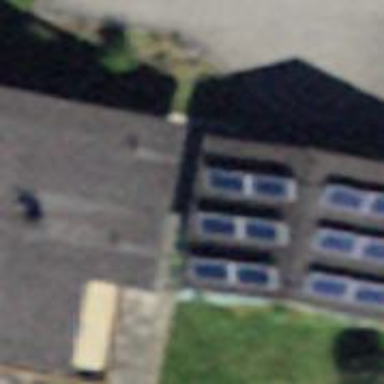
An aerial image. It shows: Garage building.